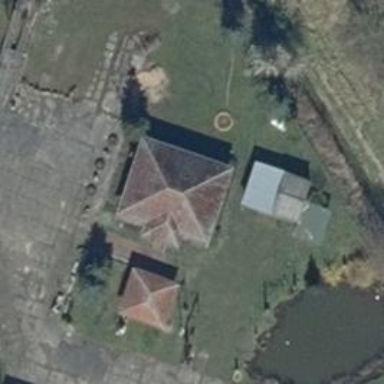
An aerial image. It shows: Detached building.